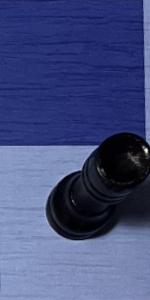
Label: Rook_Black